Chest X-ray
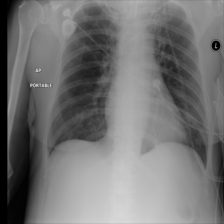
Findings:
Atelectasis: negative
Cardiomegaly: negative
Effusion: negative
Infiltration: negative
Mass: negative
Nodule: negative
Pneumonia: negative
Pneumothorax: negative
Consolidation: negative
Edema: negative
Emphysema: negative
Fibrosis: negative
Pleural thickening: negative
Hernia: negative